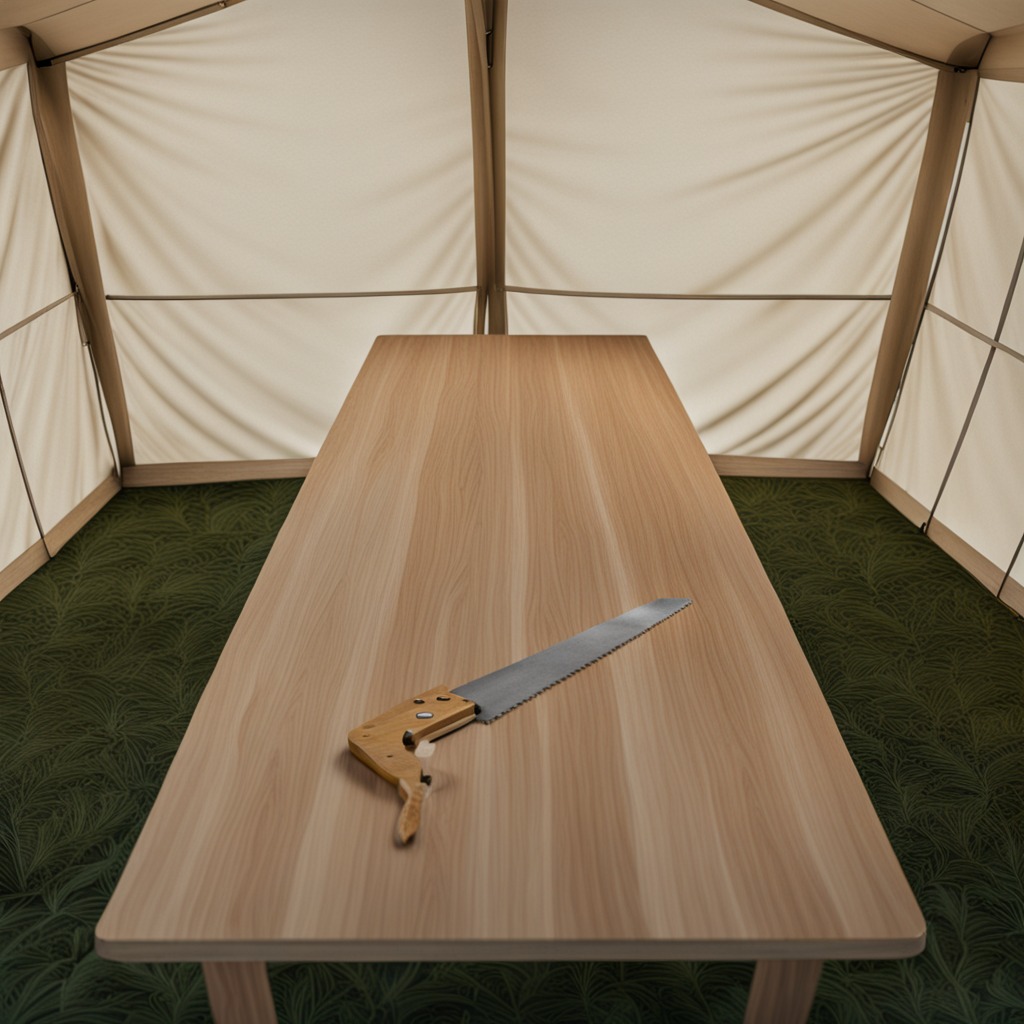
A metal saw is lying on the wooden table in a jungle field workshop tent.